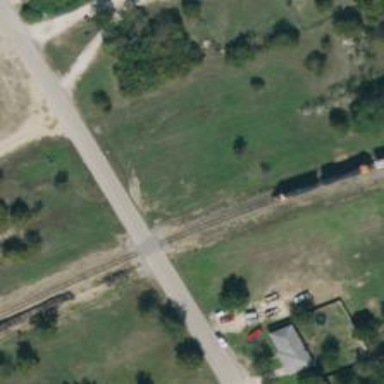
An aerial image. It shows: Railway spur service.